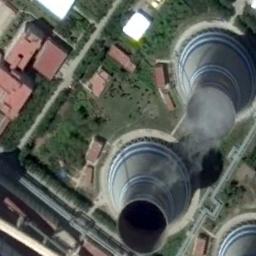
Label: thermal_power_station